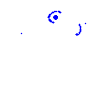
Particle: electron